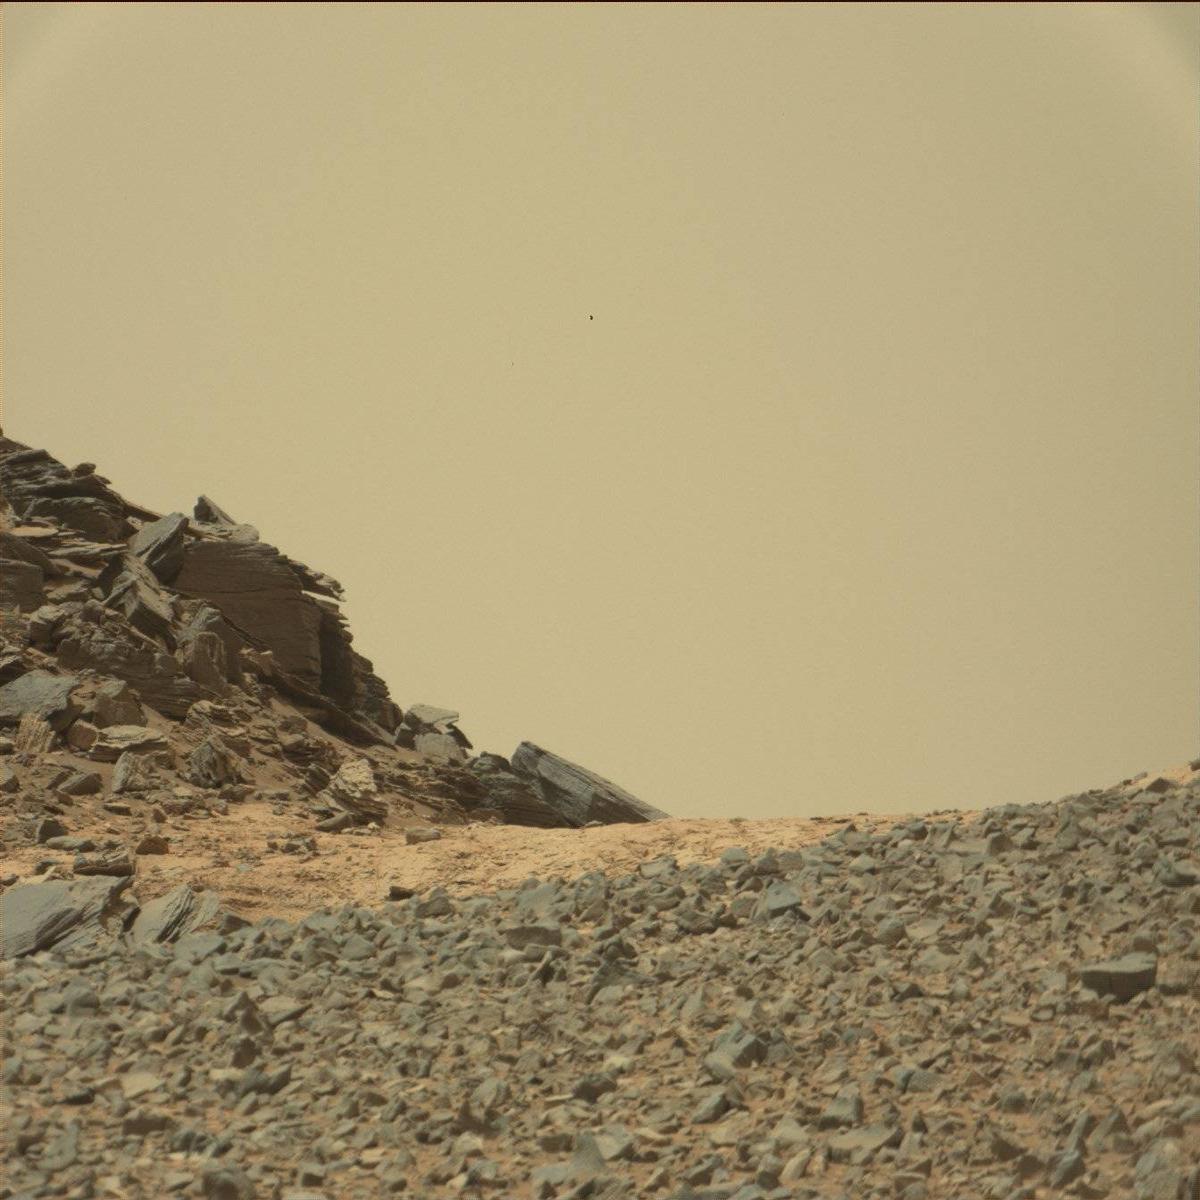
Terrain classes present: Bedrock, Sand / Soil, Sky